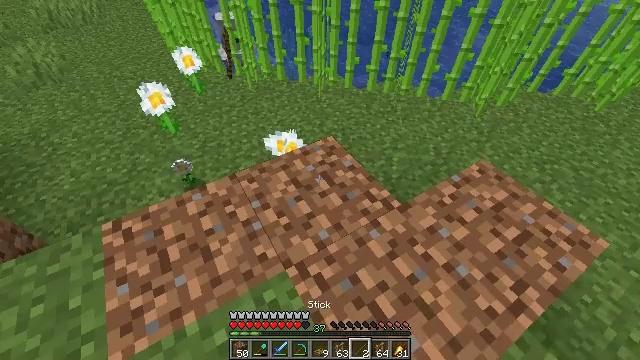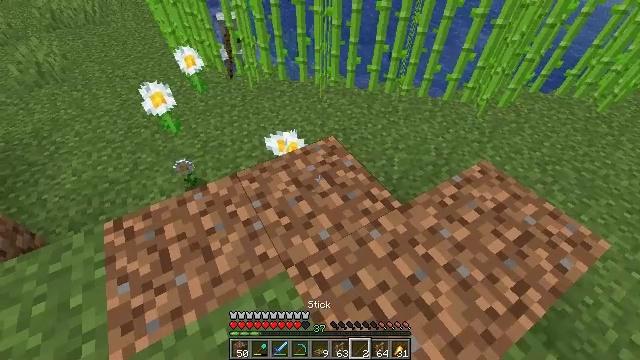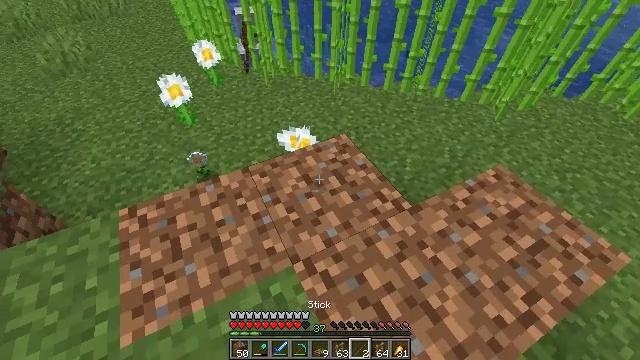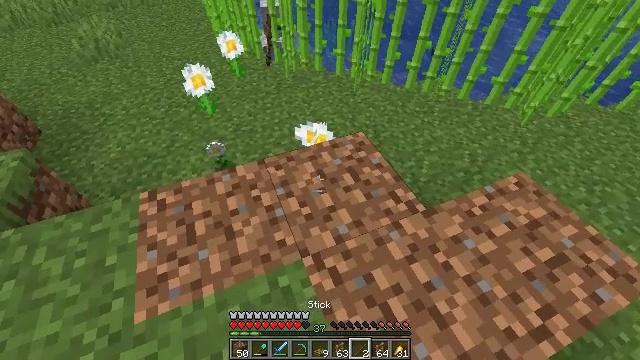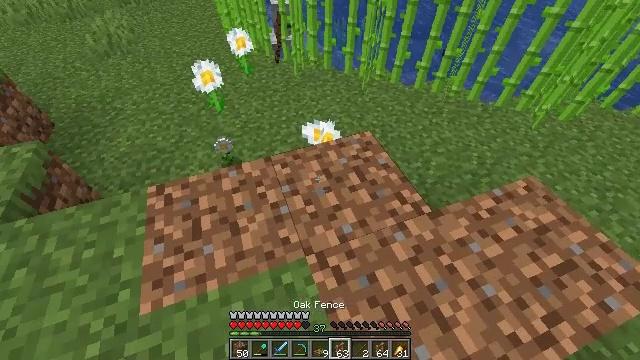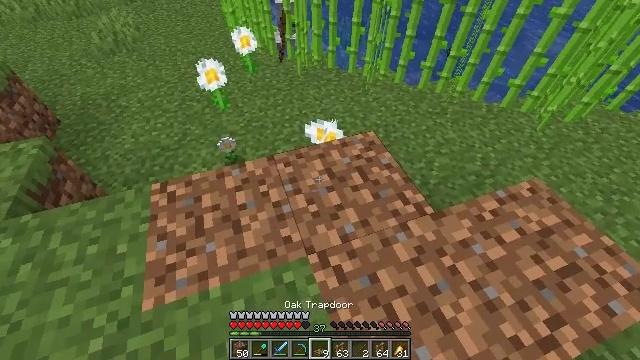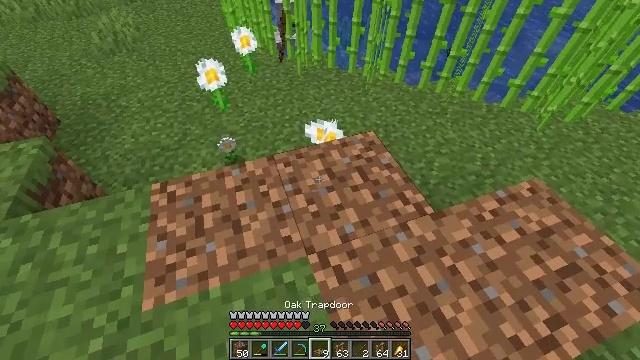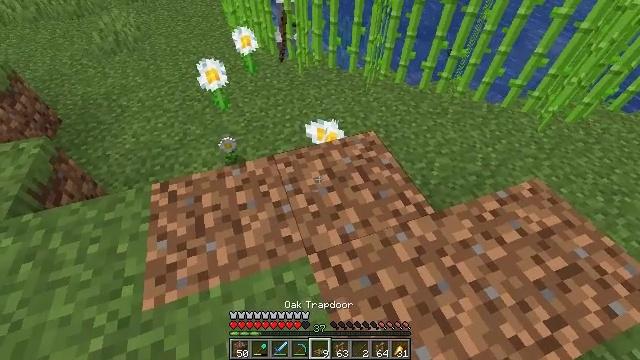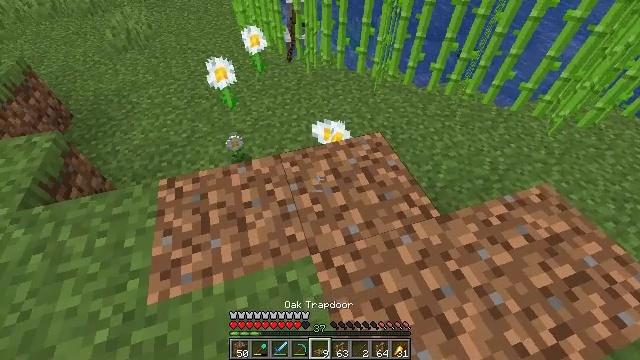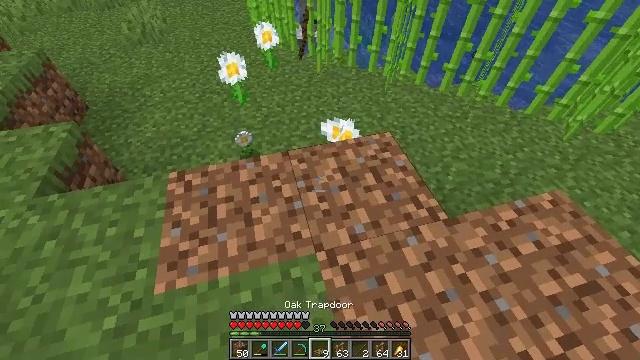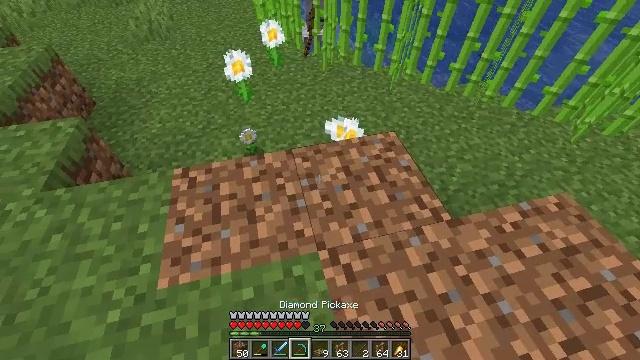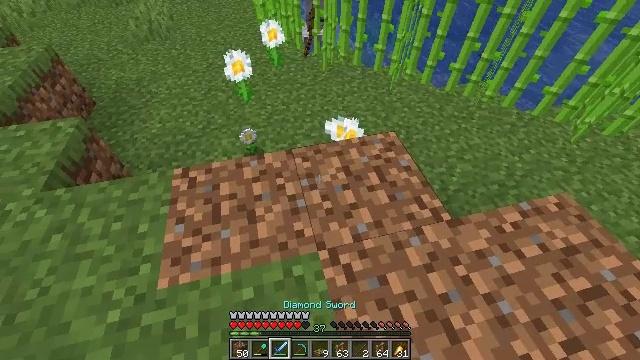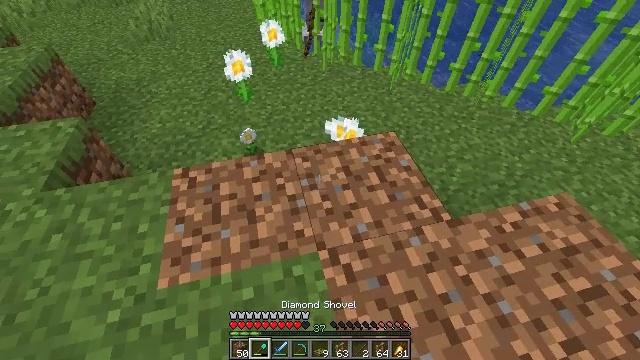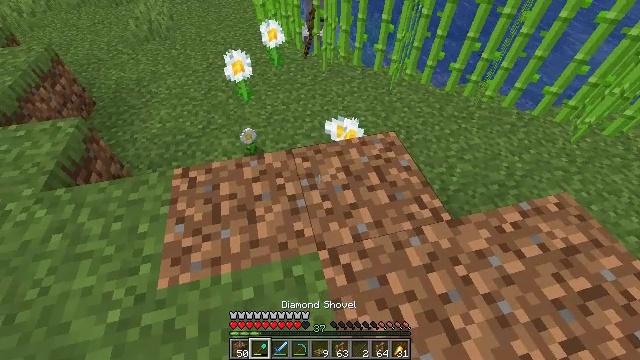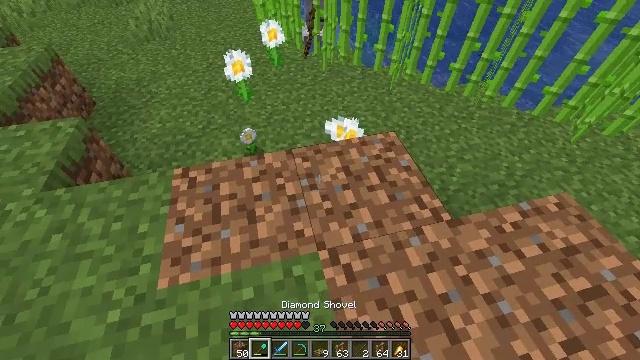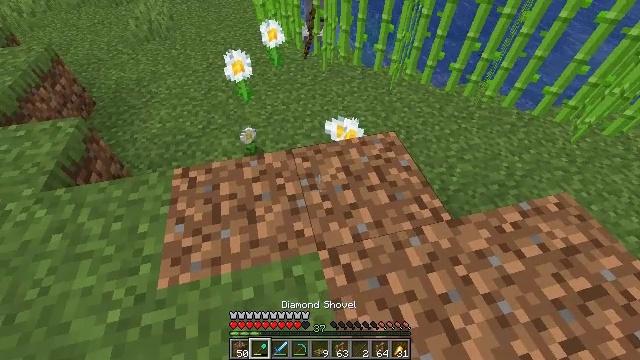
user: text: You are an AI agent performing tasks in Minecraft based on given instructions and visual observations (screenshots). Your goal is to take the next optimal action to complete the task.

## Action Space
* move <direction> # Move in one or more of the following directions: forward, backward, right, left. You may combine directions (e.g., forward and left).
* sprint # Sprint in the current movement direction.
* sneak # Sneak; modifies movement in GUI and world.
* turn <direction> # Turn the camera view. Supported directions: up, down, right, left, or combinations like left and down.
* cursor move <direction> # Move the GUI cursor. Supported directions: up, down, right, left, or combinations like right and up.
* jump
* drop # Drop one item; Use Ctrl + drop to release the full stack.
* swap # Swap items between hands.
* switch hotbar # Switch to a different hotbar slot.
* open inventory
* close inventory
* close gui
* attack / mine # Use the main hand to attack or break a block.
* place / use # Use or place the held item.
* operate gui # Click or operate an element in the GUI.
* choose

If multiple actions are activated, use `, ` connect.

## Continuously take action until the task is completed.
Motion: motion action
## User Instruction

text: Kill aquatic mobs.
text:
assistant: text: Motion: no_op
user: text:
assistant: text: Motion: turn left
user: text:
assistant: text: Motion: turn left
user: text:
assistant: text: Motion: turn left
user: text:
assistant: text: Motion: no_op
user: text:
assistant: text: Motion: no_op
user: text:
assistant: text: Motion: no_op
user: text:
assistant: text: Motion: turn left
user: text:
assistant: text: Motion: turn left
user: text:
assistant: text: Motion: turn left
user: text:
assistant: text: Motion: no_op
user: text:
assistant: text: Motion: no_op
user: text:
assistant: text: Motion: no_op
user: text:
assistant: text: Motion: no_op
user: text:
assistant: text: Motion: no_op
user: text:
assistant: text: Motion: no_op
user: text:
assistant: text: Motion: no_op
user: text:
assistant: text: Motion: move forward
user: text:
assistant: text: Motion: move forward
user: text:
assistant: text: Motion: move forward
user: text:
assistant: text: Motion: no_op
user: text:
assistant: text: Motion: no_op
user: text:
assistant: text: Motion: no_op
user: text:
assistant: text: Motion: no_op
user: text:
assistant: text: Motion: move forward, turn left
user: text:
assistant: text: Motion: move forward, turn left
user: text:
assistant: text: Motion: move forward
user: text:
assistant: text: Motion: move forward, turn up
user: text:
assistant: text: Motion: move forward, sprint, turn up
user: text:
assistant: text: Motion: move forward, sprint, turn up